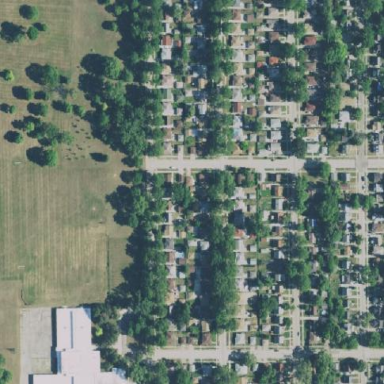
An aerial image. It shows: Residential area composed of single-family homes.